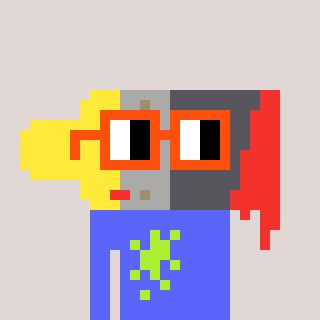
a pixel art character with square orange glasses, a paintbrush-shaped head and a purple-colored body on a warm background